七年级 · 算术
(本小题 8.0 分)

如图是一个有理数混合运算的程序流程图, 请根据这个流程图回答问题:

当输入的 $x$ 为 -16 时, 最后输出的结果 $y$ 是多少?
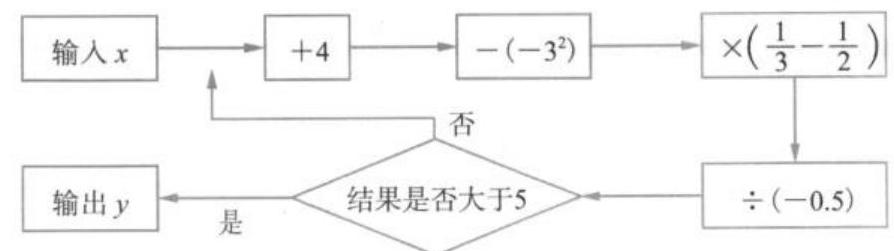
答案: $\frac{17}{3}$
解析: 解：把 $x=-16$ 代入得: $\left[-16+4-\left(-3^{2}\right)\right] \times\left(\frac{1}{3}-\frac{1}{2}\right) \div(-